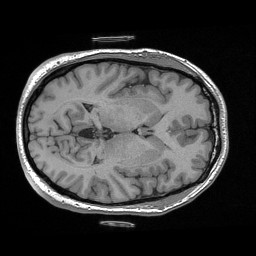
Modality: T1w
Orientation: axial